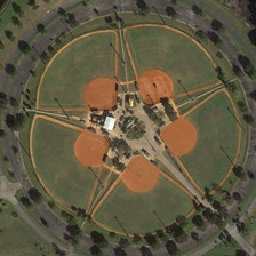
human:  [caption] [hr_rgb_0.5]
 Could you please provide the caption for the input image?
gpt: we can see five baseballfields surrounded by a circular road arranged together like a circle and some trees are planted along the road .

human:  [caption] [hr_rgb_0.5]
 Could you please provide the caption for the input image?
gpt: five baseball fields in the inner angles of a star .

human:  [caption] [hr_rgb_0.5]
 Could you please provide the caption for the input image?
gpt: the infields of five baseball fields form into a pentagon .

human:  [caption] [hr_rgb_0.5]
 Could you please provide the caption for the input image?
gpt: this round sports park is devided as five fan shaped baseballfield .

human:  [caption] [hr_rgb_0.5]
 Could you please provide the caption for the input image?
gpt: five baseball fields are surrounded by a circle road with some green trees in two sides .